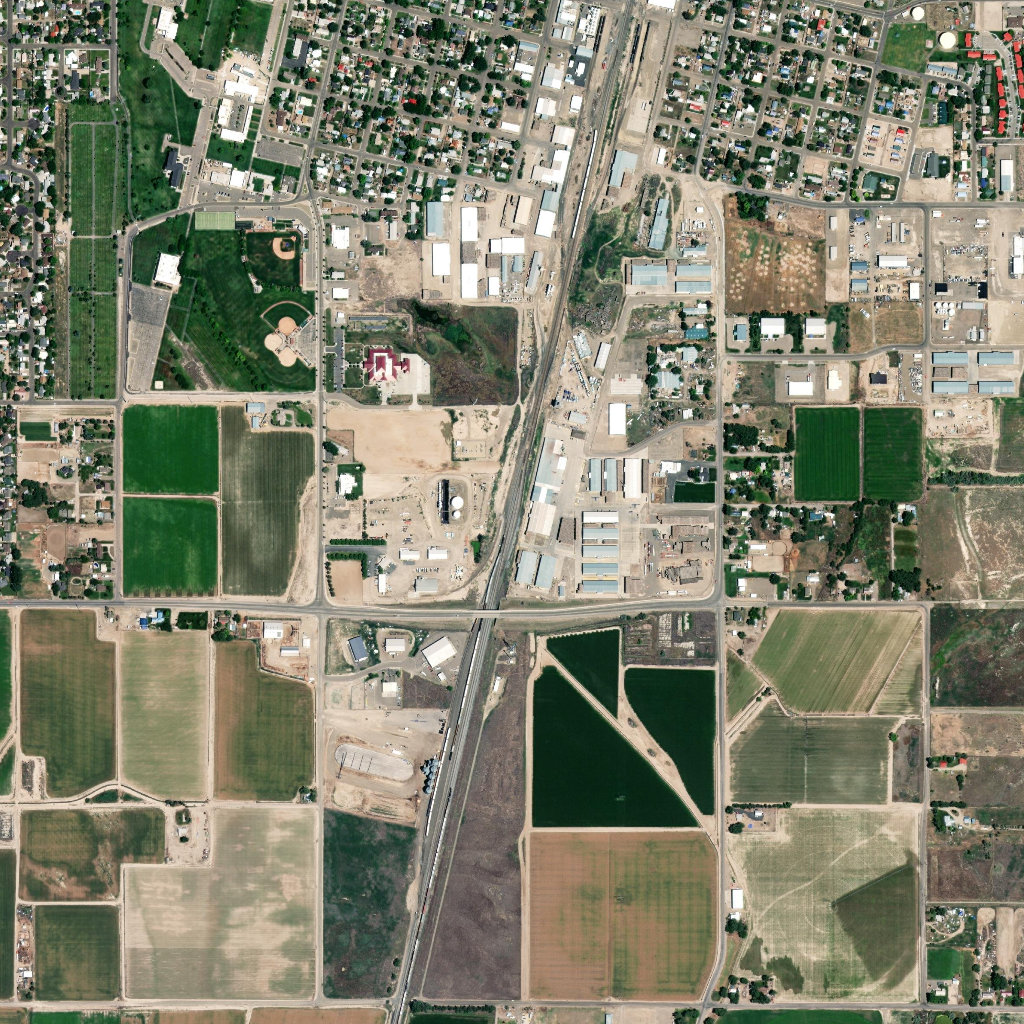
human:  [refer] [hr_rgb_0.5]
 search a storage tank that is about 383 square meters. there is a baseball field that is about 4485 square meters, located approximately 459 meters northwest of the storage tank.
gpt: <box>[[43, 48, 45, 49, 0]]</box>